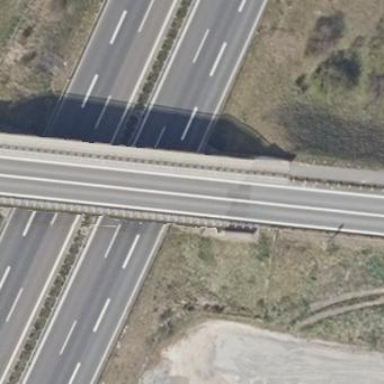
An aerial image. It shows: Bridge with beam structure.